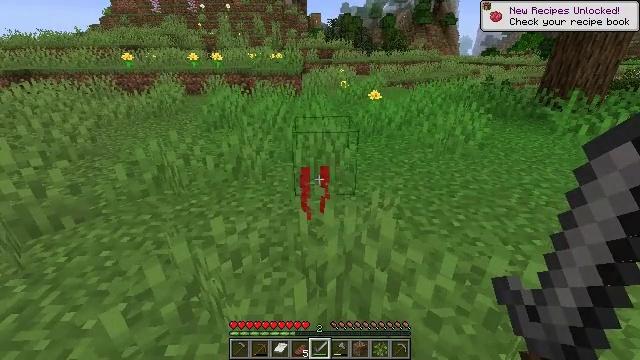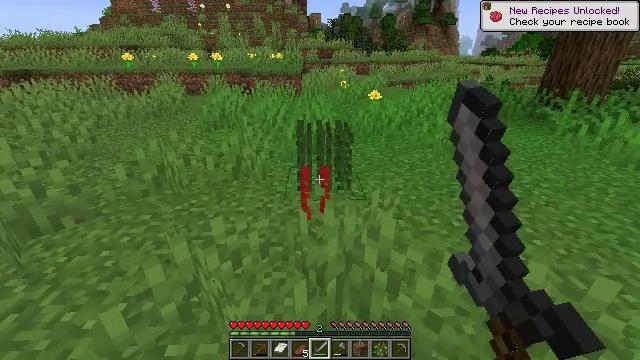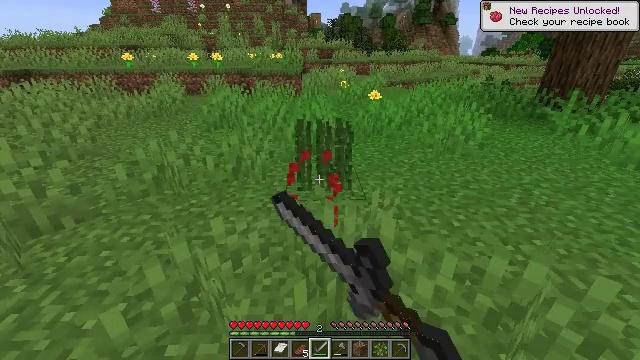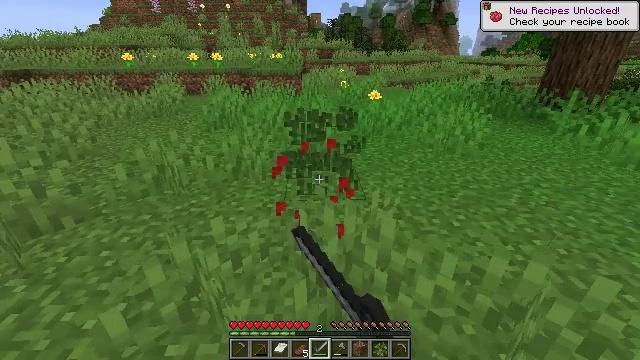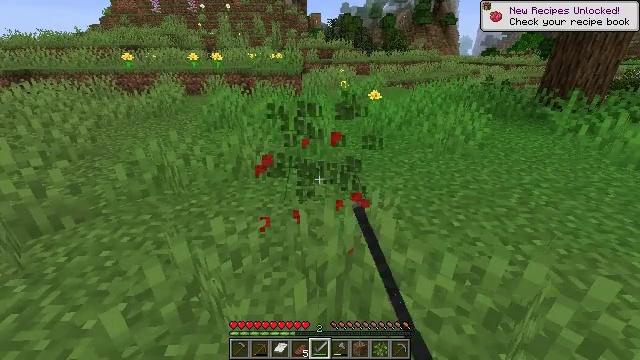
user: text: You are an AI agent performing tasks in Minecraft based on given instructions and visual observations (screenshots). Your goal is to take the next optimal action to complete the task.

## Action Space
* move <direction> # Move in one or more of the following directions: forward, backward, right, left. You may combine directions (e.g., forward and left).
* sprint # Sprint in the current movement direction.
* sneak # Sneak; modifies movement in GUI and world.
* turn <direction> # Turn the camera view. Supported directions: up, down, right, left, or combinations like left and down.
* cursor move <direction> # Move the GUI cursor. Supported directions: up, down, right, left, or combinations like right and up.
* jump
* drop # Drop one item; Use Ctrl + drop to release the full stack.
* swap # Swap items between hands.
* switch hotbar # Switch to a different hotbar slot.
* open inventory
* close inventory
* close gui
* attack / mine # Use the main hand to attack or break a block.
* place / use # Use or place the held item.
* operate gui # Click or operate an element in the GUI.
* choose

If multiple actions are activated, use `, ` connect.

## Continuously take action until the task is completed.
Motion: motion action
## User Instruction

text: Collect the poppy by clicking on it.
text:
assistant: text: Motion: attack / mine
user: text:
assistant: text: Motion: no_op
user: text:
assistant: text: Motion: no_op
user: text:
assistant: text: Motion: no_op
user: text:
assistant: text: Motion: no_op